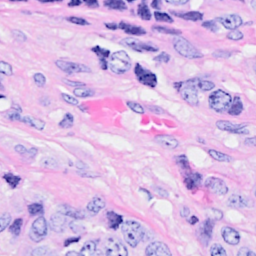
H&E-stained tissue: Breast